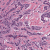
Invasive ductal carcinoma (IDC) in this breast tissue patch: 1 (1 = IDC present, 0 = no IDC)